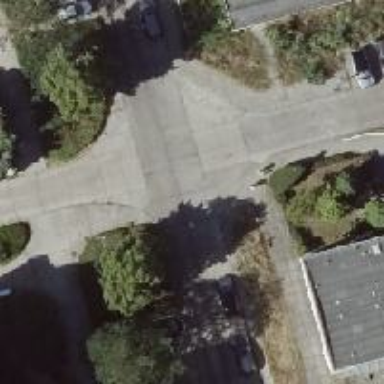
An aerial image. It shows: Unmarked crossing on the road.